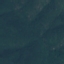
Label: Forest